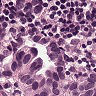
Metastatic tissue present: yes